Question:
Attached is a plot of accelerometer data with 3 axis. The sudden bumps in the plot are the noise. I would like to get rid of them. So what filter should be used in this case ? If it is possible provide some pseudo code for it and explanation.
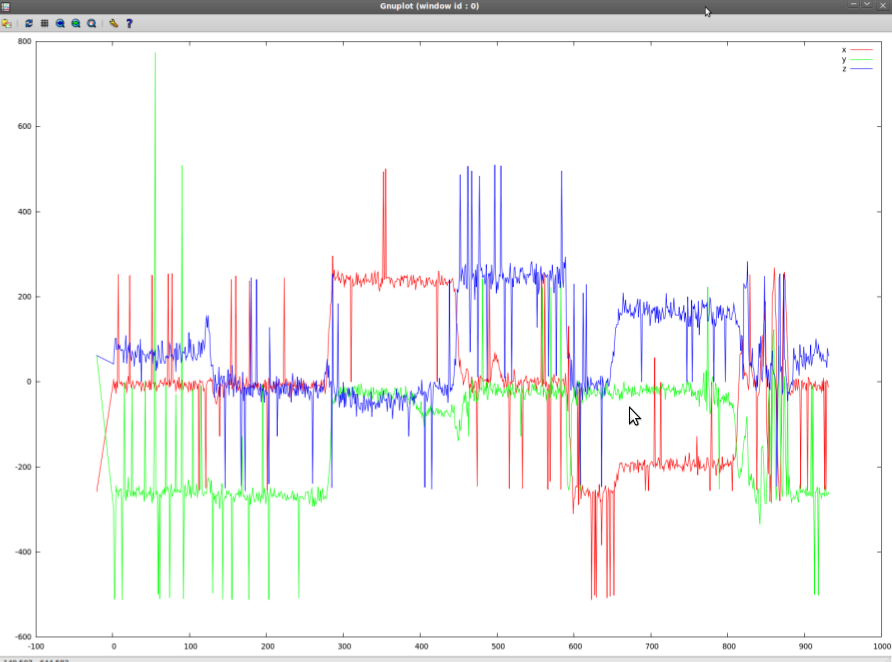
Answer: Here is how I've done it
<URL>